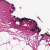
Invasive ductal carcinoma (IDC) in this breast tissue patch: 0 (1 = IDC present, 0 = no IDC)